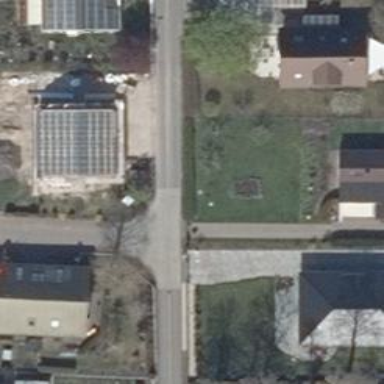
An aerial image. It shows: Living street.